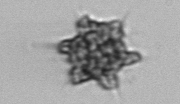
Label: Dictyocha